Question: When Running my code I really only want to display the code I'm working on. I don't want to display what seems to be the folder address. Is there a way to not display that?
I mean when im running my code. I want to see the answer to my code only so to just display
28
.... not the folder name desktop/cpp etc etc

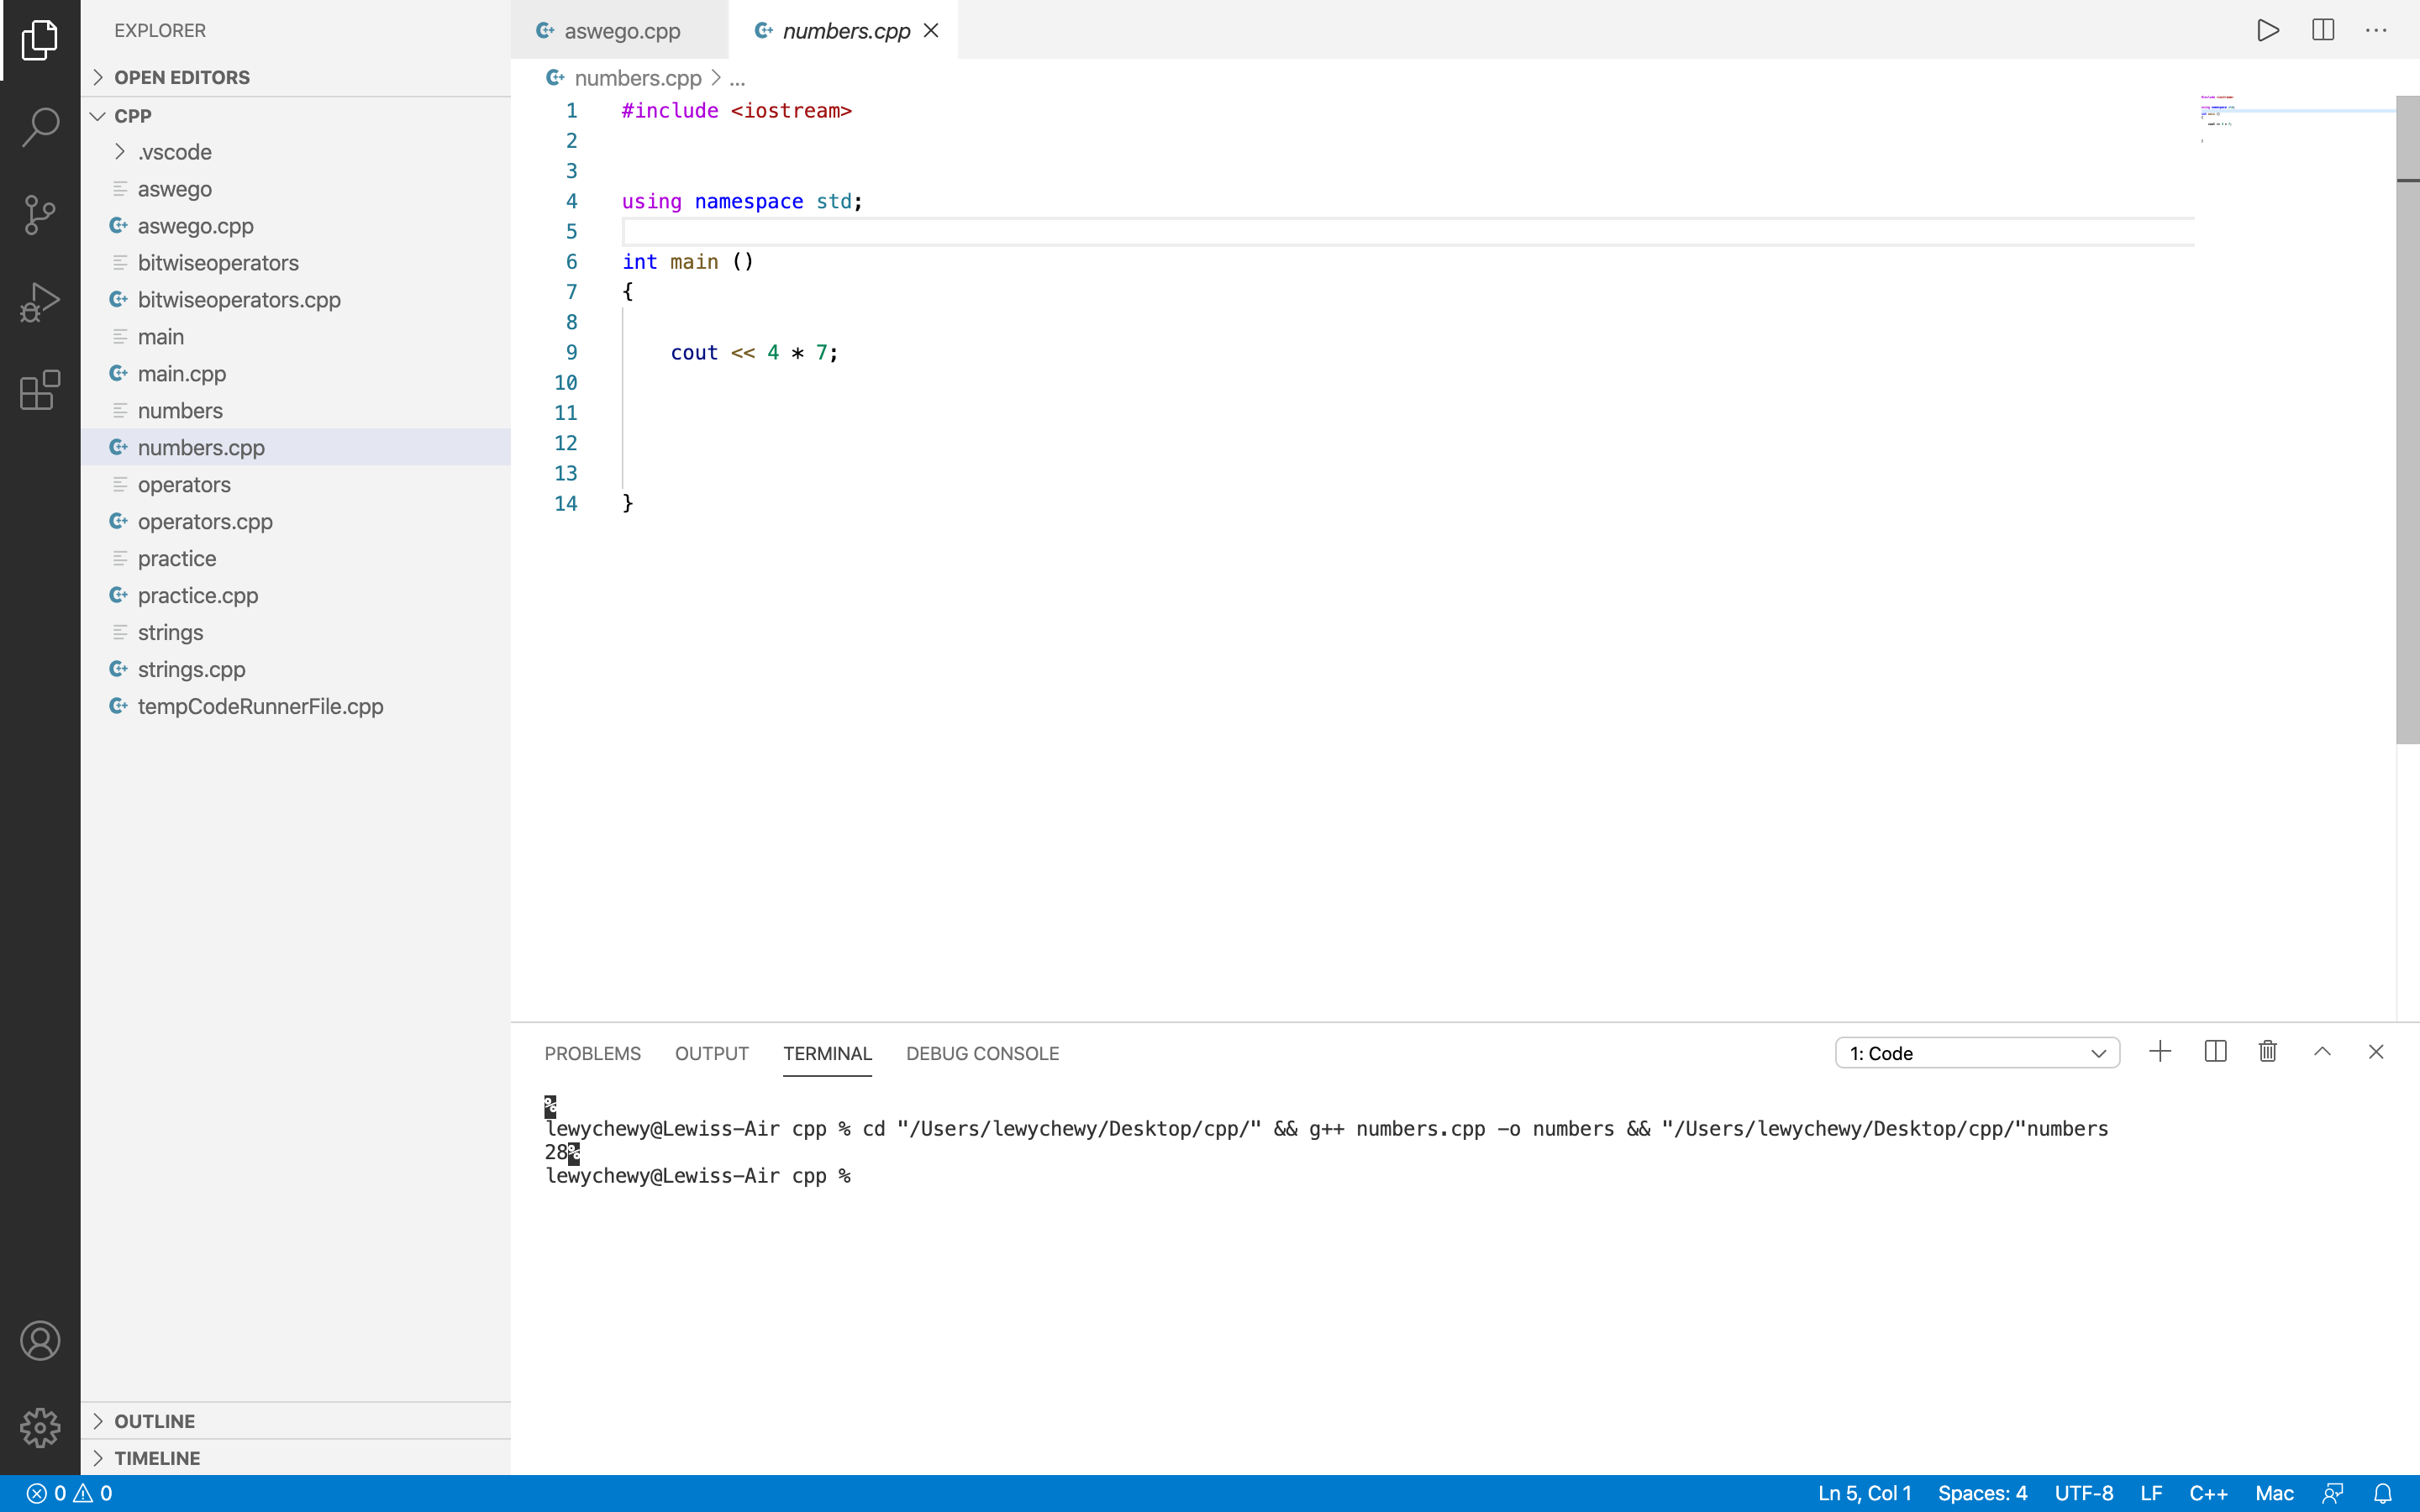
Answer: I noticed you were having some trouble with VS-Code.
<URL> a good list of commands which can complete your task.
I noticed you stated that you were on a Mac as well, so more than likely the CTRL + option won't be necessary; try the " + " instead!
- -
Edit:
I noticed you were also having some issues with the output of your code. The to your output are symbols that ( usually ) address incorrect operations.
Try doing something like this when writing out your function:
'''
printf( "i%
" ); // <- Adding a newline to the operation deducts the symbol.
'''
I hope this helps-